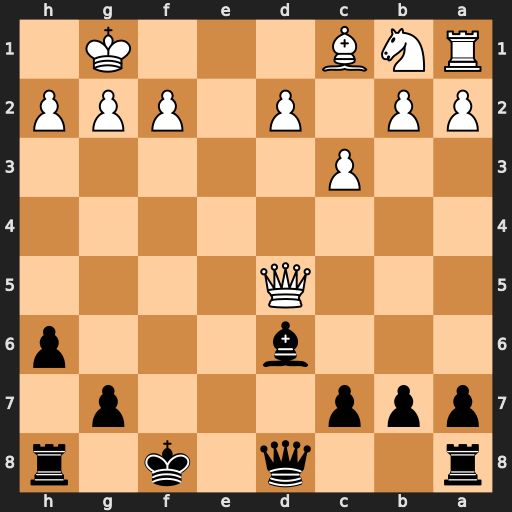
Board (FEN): r2q1k1r/ppp3p1/3b3p/3Q4/8/2P5/PP1P1PPP/RNB3K1
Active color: b
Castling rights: -
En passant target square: -
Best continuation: Bxh2+ Kxh2 Qxd5